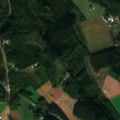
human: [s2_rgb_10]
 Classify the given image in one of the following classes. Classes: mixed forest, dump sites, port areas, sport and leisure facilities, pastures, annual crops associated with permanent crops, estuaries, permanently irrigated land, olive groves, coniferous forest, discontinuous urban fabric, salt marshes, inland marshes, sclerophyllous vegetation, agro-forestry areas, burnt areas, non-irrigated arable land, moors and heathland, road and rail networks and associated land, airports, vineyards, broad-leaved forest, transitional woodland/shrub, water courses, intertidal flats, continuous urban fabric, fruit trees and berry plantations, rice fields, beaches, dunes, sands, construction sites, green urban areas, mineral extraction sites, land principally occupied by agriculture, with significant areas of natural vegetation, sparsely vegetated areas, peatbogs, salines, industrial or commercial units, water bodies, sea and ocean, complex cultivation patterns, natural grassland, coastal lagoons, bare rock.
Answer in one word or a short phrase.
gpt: land principally occupied by agriculture, with significant areas of natural vegetation, coniferous forest, mixed forest